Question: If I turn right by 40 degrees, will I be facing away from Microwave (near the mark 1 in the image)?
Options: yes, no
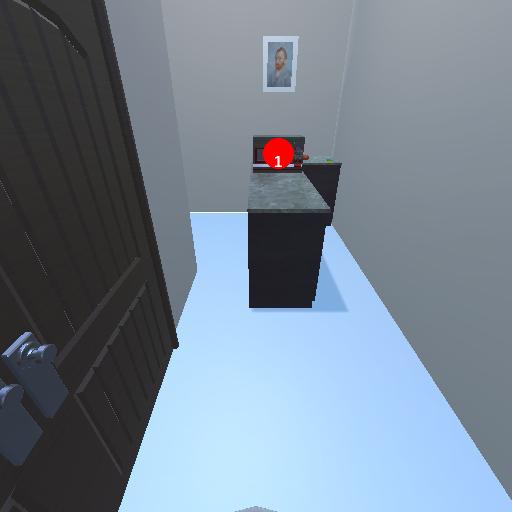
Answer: yes